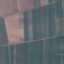
Label: PermanentCrop